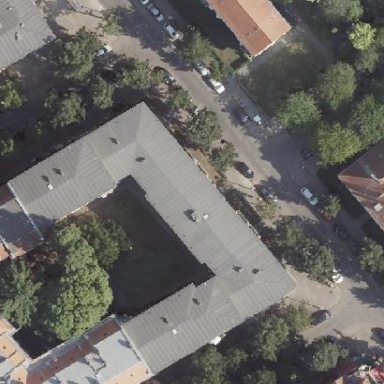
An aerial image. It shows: Hipped roof apartment building.